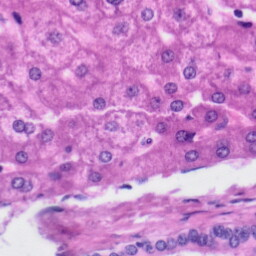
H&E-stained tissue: Liver